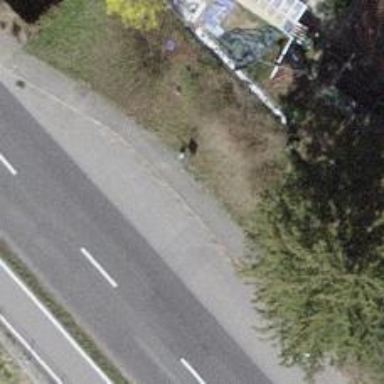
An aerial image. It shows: Bus stop with platform for public transport.